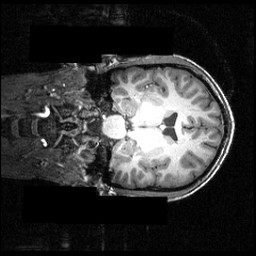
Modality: T1w
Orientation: coronal
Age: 22
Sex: male
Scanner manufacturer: siemens
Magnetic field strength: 3.951 T
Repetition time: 1.5 s
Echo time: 0.00335 s